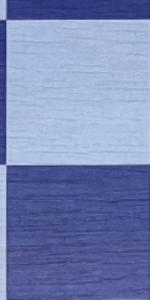
Label: Empty